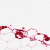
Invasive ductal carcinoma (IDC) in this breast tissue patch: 0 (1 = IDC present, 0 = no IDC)